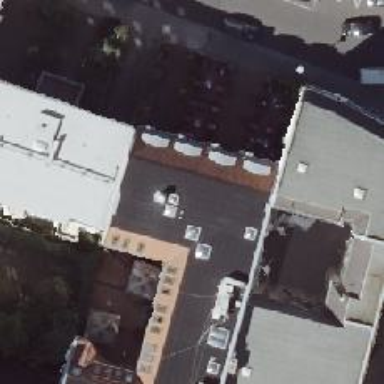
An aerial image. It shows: Restaurant.